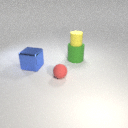
small red rubber sphere in front of large green rubber cylinder